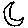
Label: moon